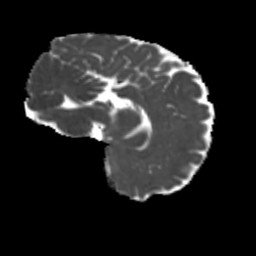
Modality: MD
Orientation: sagittal
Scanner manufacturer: siemens
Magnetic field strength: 3 T
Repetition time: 4 s
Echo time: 0.0594 s